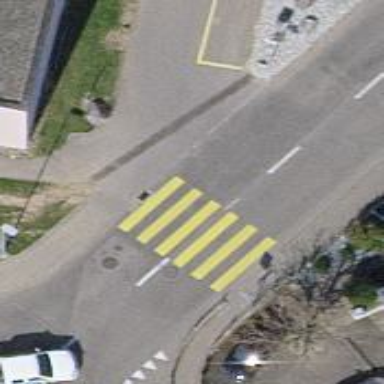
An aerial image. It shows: Marked crossing with zebra markings.